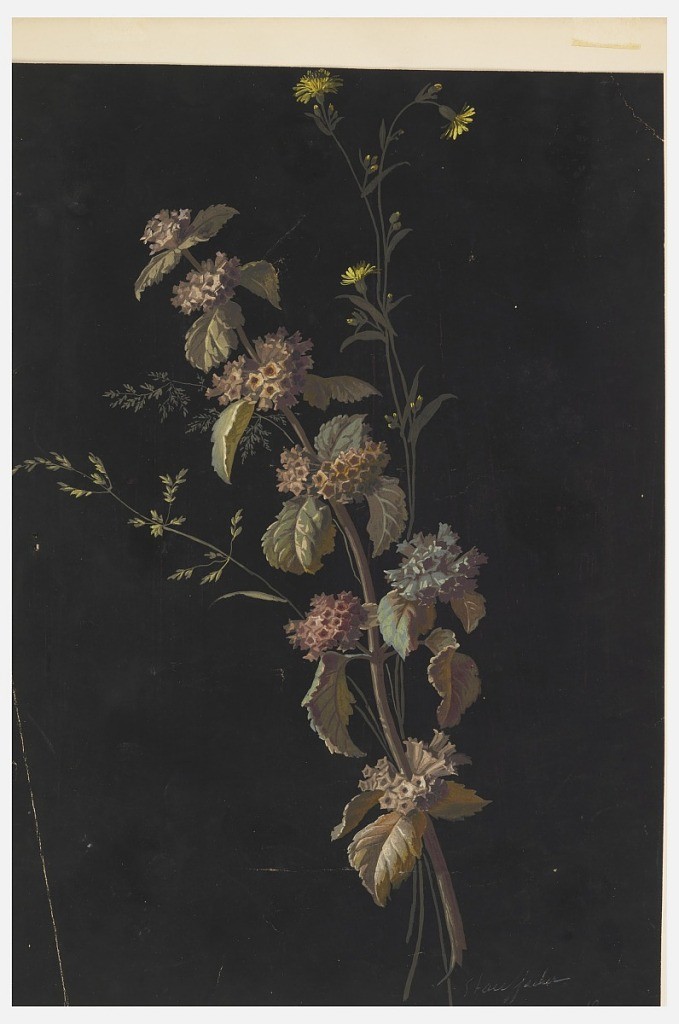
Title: Drawing
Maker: Johannes or Jakob Stauffacher, Swiss, b. 1850 or 1860
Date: late 19th century
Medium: Brush and gouache on cream paper, mounted on cream paper
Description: Bunch of darkly-colored wild flowers on black ground.